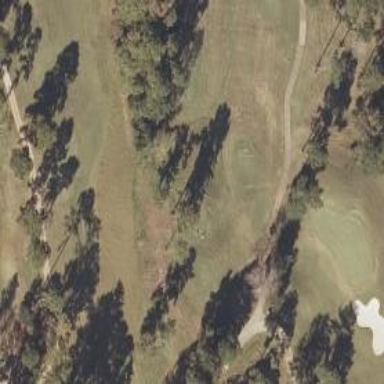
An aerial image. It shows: Golf tee.